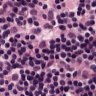
Metastatic tissue present: no